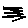
Label: zigzag